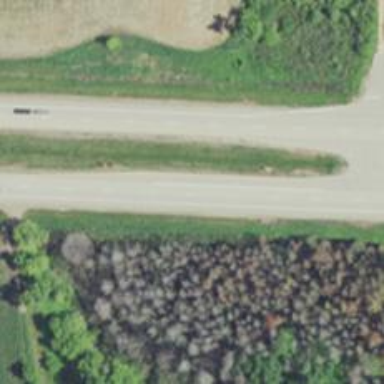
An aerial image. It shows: Trunk highway.